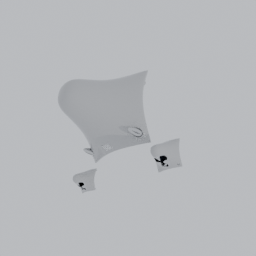
Label: electronics